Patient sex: F
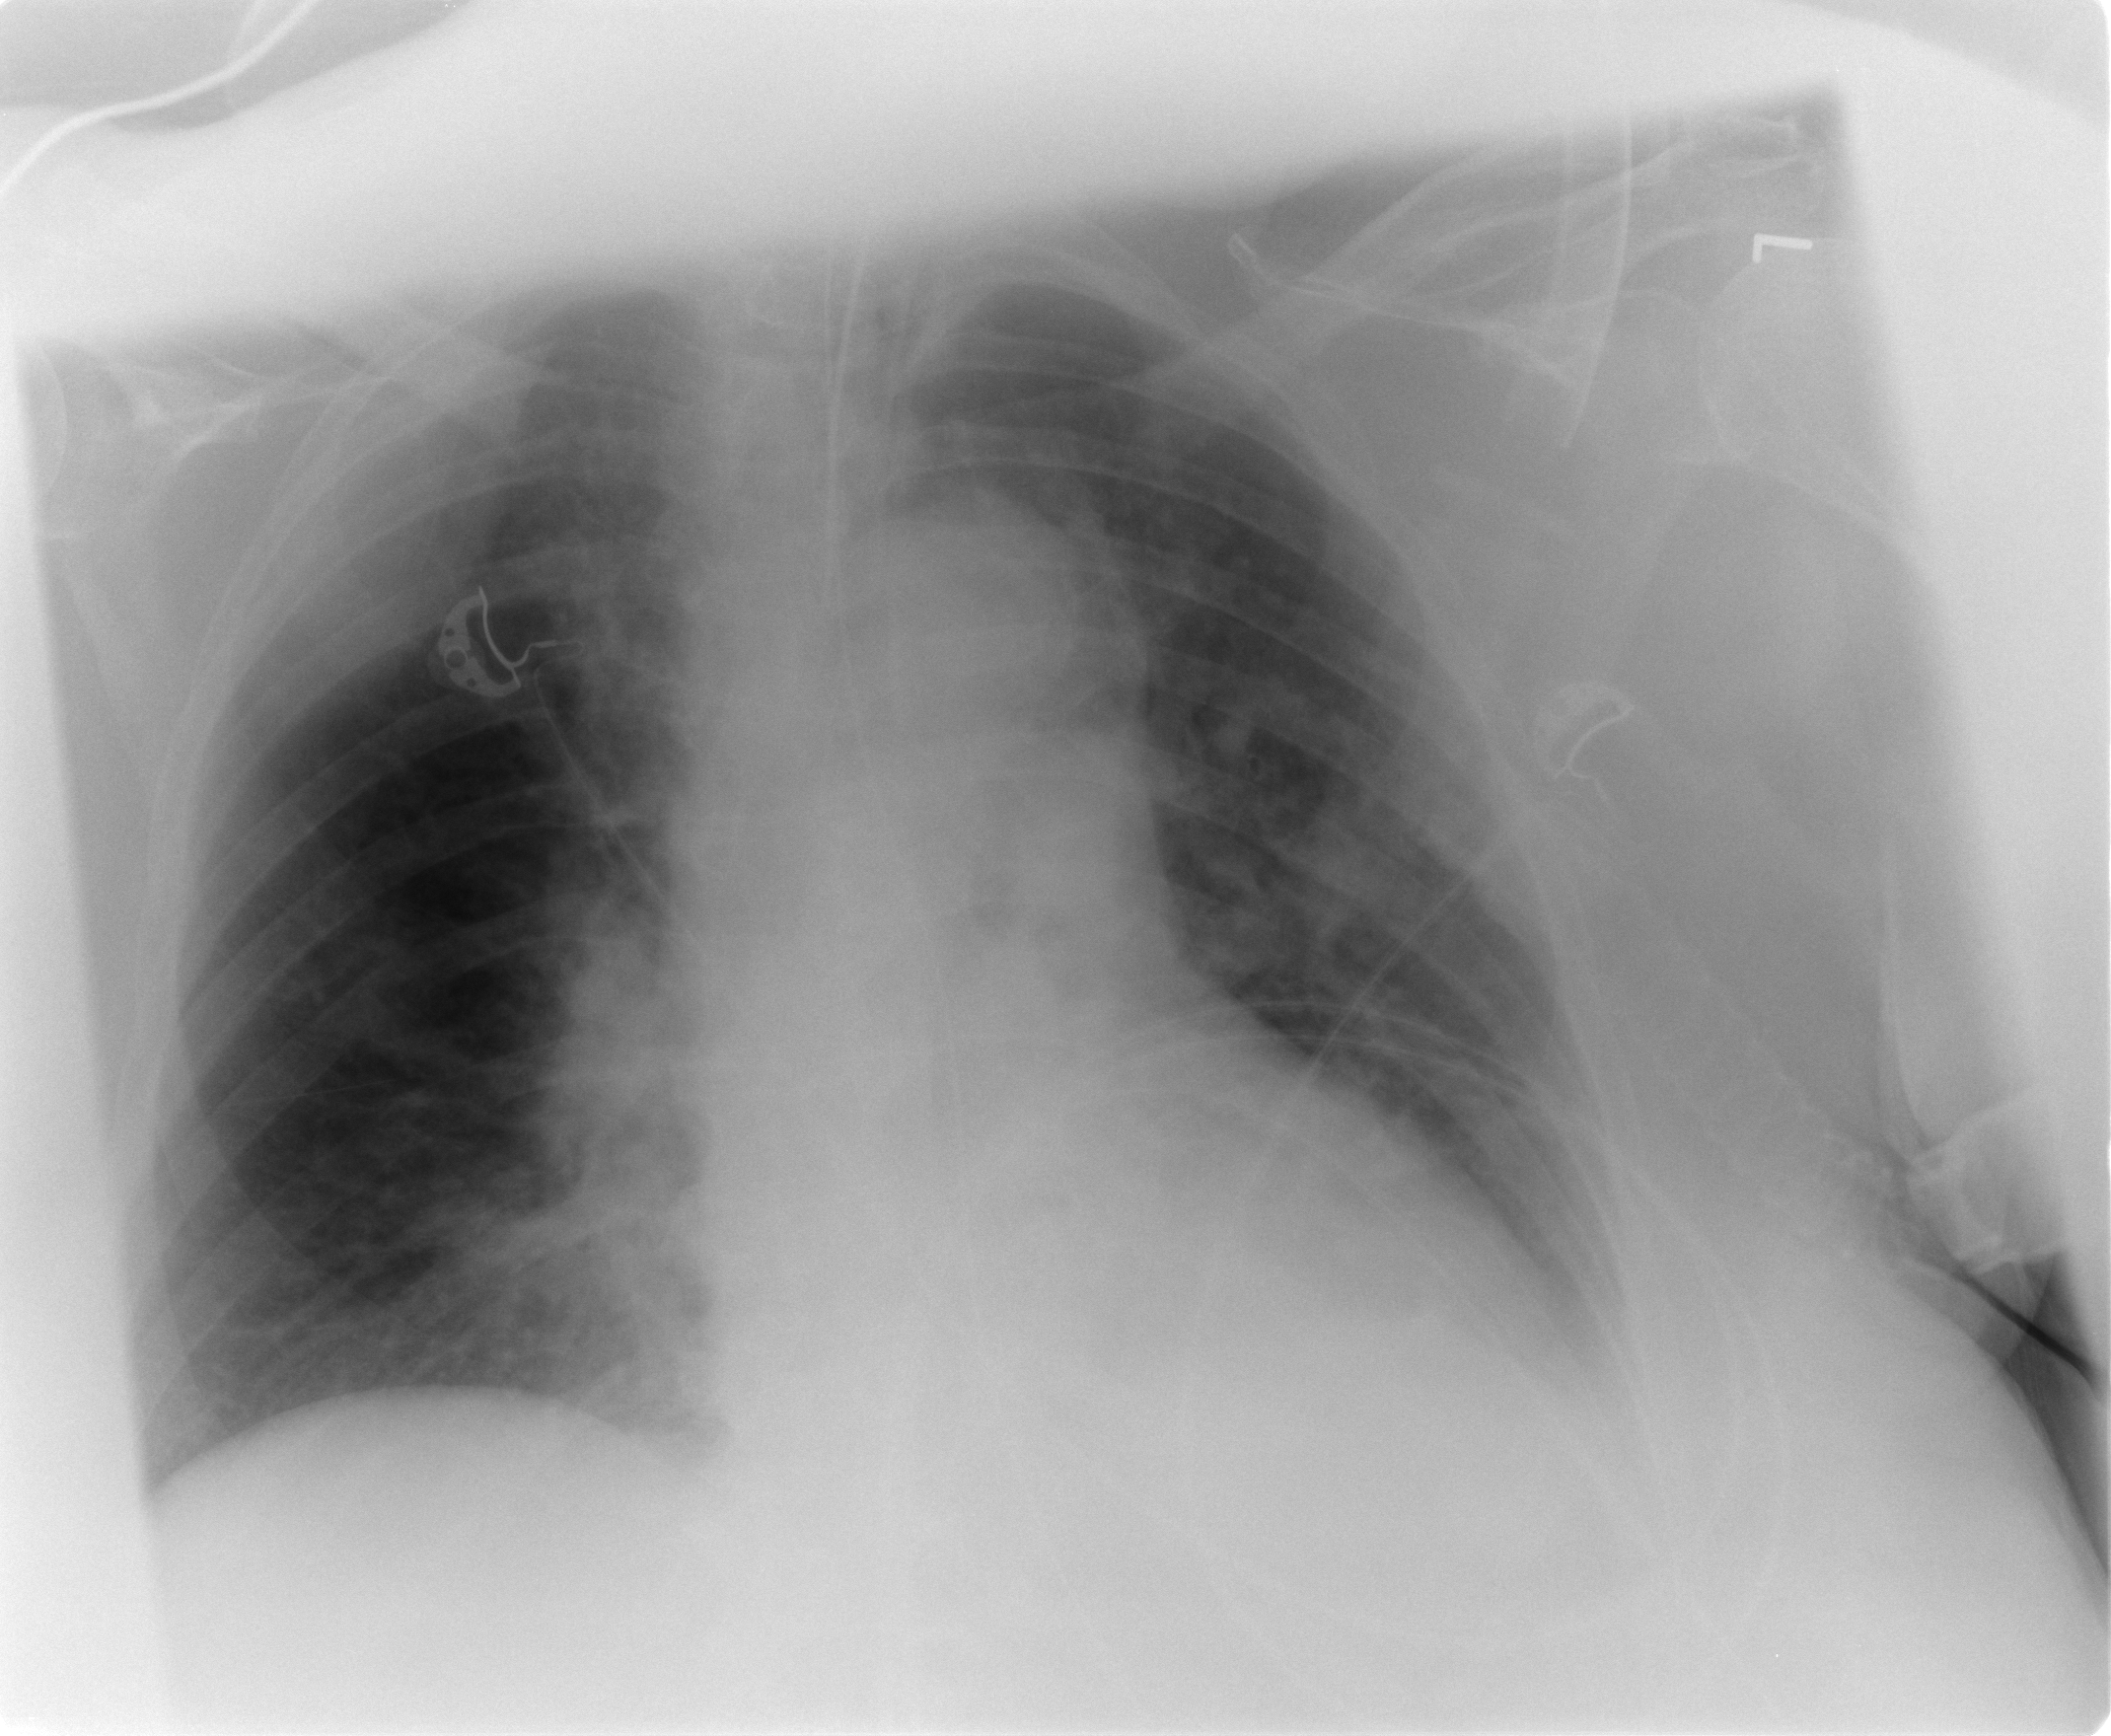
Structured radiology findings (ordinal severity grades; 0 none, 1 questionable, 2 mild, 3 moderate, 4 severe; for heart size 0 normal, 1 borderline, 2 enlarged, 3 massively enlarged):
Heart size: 0
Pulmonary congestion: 2
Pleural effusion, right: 2
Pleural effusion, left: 2
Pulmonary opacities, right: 0
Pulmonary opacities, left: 2
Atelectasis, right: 2
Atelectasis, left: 2